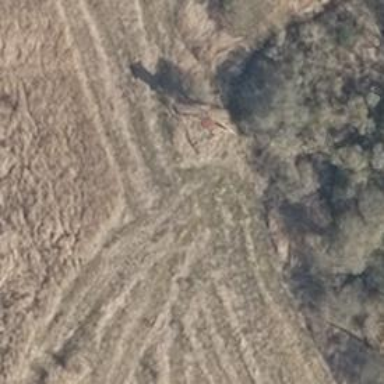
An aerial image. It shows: Shelter that serves as hunting stand.